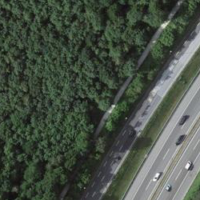
EUNIS habitat code: 57
Species observed at this site:
Artemisia vulgaris